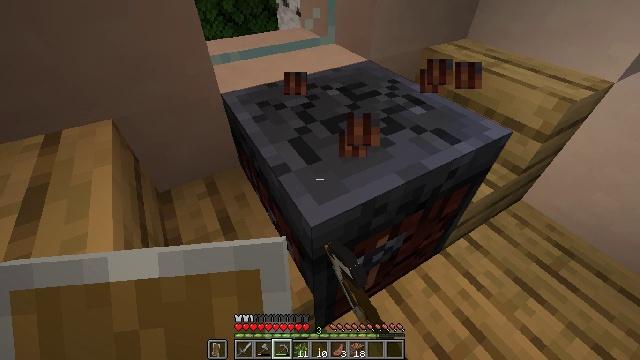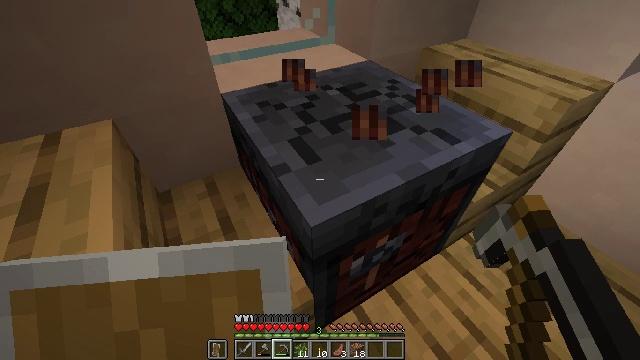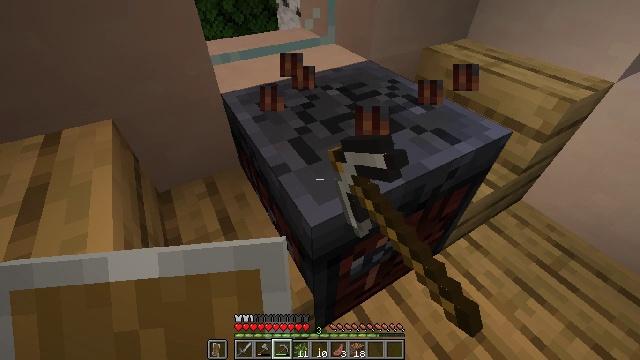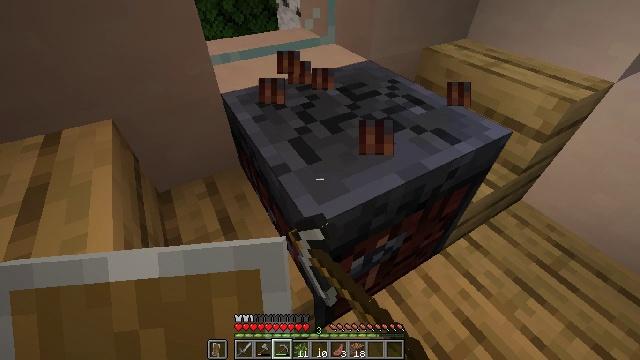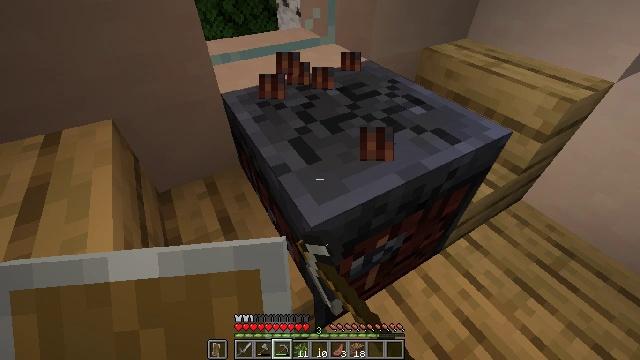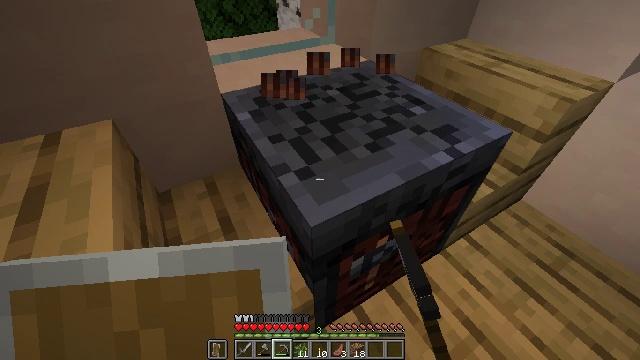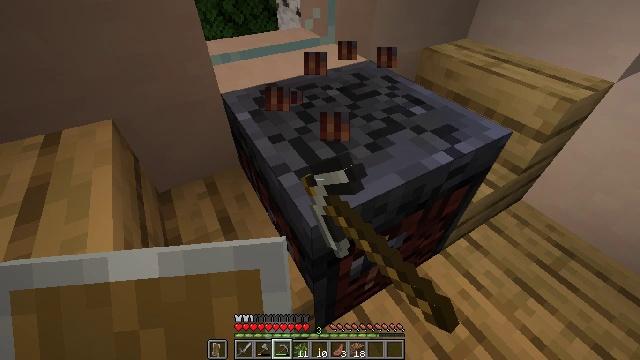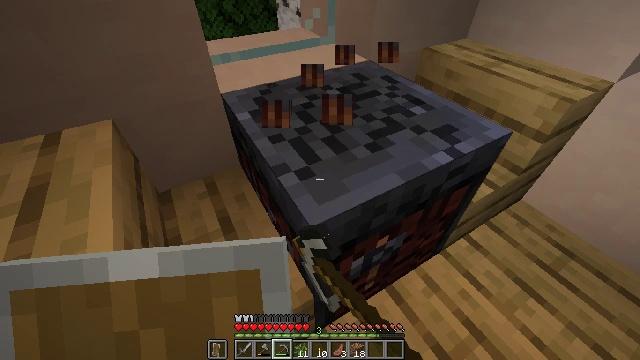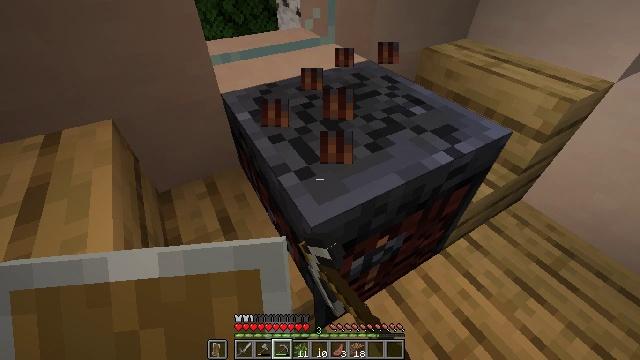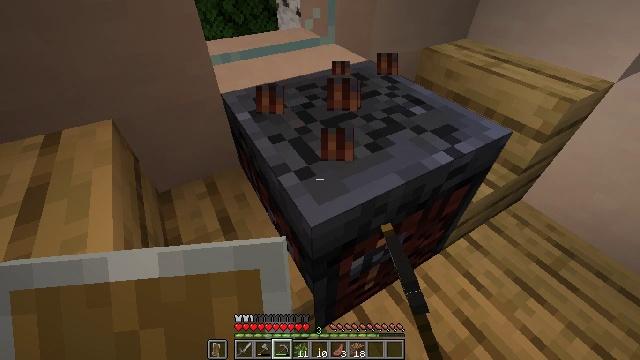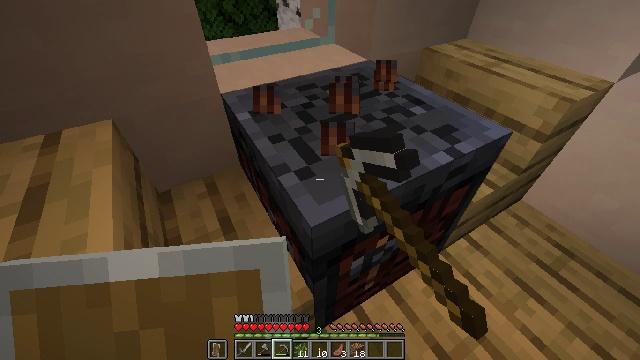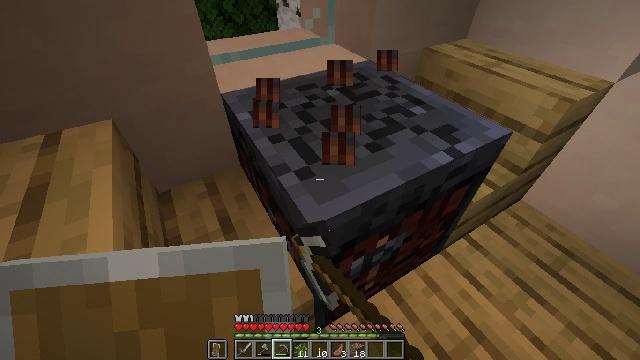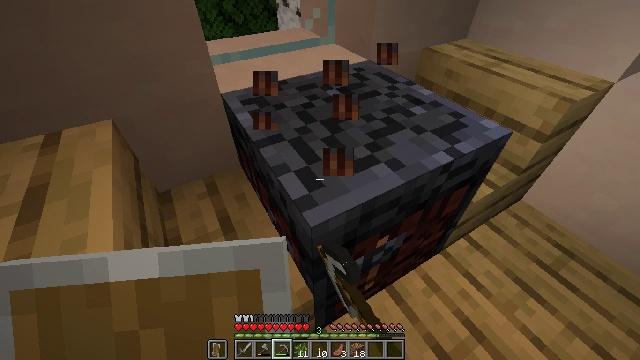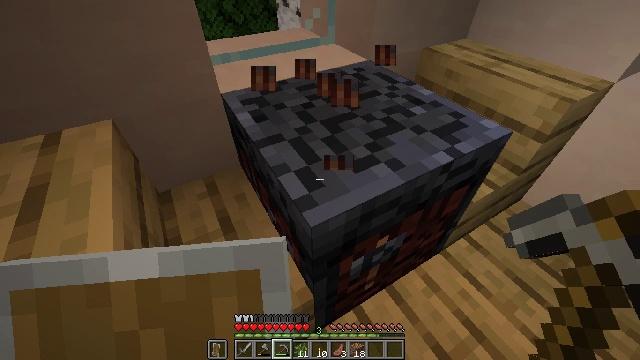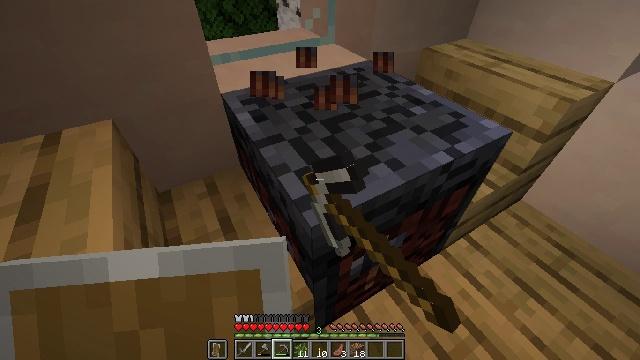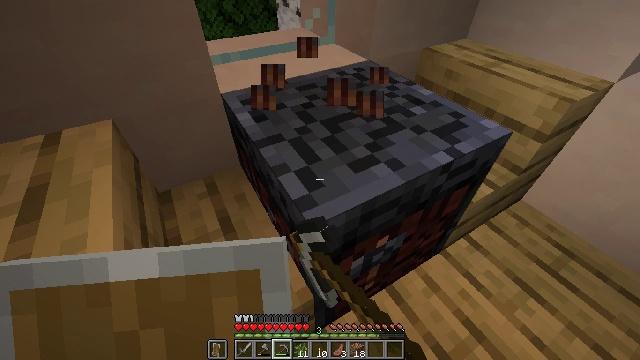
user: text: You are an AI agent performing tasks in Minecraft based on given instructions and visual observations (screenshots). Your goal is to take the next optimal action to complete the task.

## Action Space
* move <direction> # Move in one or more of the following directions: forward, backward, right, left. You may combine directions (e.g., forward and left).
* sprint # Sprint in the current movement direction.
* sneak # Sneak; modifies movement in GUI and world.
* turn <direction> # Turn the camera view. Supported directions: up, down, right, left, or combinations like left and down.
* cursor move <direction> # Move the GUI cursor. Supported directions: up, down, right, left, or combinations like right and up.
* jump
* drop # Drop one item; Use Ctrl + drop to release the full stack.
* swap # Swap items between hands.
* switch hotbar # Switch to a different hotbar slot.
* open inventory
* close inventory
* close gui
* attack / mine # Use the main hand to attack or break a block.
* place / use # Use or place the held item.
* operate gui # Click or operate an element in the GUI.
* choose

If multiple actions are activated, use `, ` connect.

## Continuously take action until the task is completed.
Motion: motion action
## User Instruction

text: Mine the smithing table.
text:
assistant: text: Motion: attack / mine
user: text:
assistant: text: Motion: attack / mine
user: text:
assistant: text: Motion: attack / mine
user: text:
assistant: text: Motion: attack / mine
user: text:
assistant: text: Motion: attack / mine
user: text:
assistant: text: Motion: attack / mine
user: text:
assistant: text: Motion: attack / mine
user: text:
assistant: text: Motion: attack / mine
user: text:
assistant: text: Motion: attack / mine
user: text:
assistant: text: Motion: attack / mine
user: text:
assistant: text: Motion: attack / mine
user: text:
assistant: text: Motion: attack / mine
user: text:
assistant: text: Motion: attack / mine
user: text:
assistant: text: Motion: attack / mine
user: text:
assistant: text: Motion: attack / mine
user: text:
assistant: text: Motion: attack / mine
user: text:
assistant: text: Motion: attack / mine
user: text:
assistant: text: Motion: attack / mine
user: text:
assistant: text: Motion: attack / mine
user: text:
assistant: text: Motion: attack / mine
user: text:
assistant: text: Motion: attack / mine
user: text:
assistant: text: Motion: attack / mine
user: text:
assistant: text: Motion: attack / mine
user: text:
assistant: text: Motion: attack / mine
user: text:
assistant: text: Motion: attack / mine